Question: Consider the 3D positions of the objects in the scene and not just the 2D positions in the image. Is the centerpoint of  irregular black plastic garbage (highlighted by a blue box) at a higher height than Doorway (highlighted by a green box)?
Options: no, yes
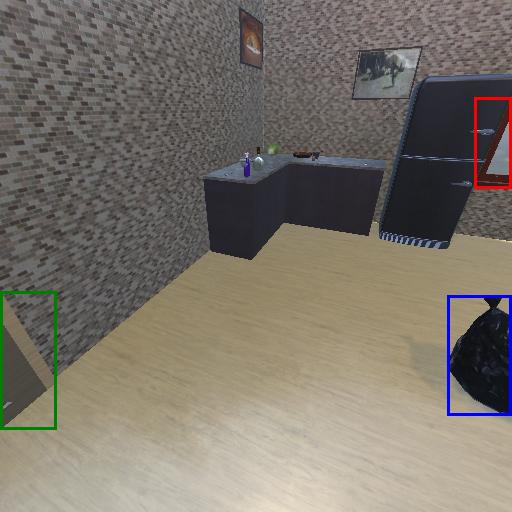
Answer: no